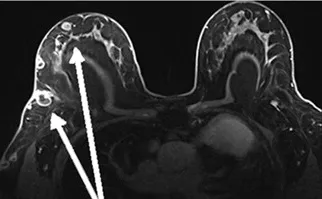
A normal (arrows) left breast.
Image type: radiology (mri)